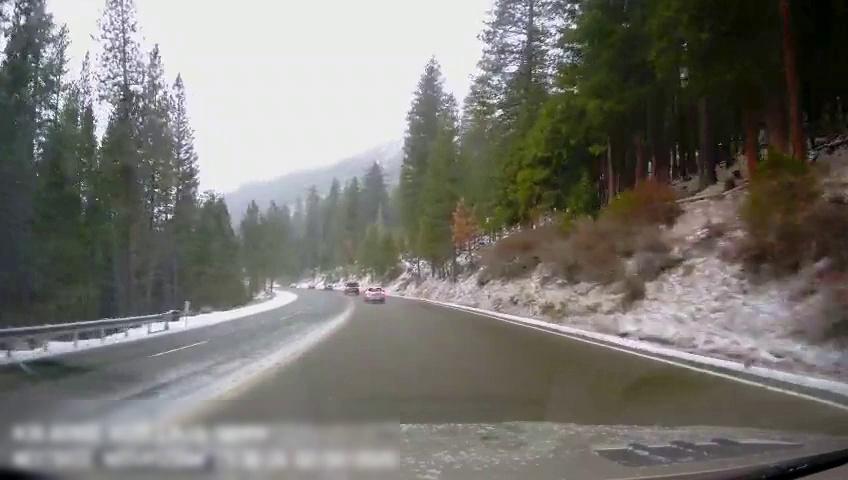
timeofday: Day
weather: Snowy
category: Drivable Space
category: Vehicles | Truck
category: Vehicles | SUV
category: Lanes | Current Lane
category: Lanes | Opposite Lane
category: Lanes | Current Lane